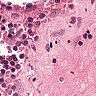
Metastatic tissue present: no